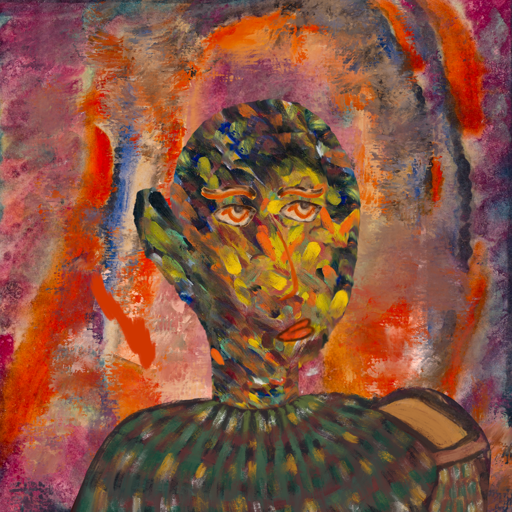
Background: Experience, Head And Neck Side: An_Impression, Face Side: Experience, Bust: After_Raid, Hair Side: Blank, Head Accessory: Blank, Second Necklace: Blank, Necklace: Blank, Baby: Blank